Question: How do I enlarge those rectangles ?
I'm using wpf toolkit charts and I've tried to play with the control legend but it didn't helped.

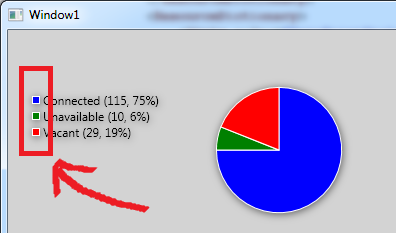
Answer: With Blend, in the Objects panel:
Right Click on [PieSeries]
-Edit Additional Templates
-Edit LegendItemStyle
-Edit a Copy
You should get a default style:
'''
<Style x:Key="PieChartLegendItemStyle" TargetType="{x:Type chartingToolkit:LegendItem}">
<Setter Property="IsTabStop" Value="False" />
<Setter Property="Template">
<Setter.Value>
<ControlTemplate TargetType="{x:Type chartingToolkit:LegendItem}">
<Border Background="{TemplateBinding Background}" BorderBrush="{TemplateBinding BorderBrush}" BorderThickness="{TemplateBinding BorderThickness}">
<StackPanel Orientation="Horizontal">
<Rectangle Width="8" Height="8" Fill="{Binding Background}" Stroke="{Binding BorderBrush}" StrokeThickness="1" Margin="0,0,3,0" />
<visualizationToolkit:Title Content="{TemplateBinding Content}" />
</StackPanel>
</Border>
</ControlTemplate>
</Setter.Value>
</Setter>
</Style>
'''
And your control will get a
'''
<Charting:PieSeries ItemsSource="{Binding PutYourBindingHere}"
IndependentValueBinding="{Binding Key}" DependentValueBinding="{Binding Value}" IsSelectionEnabled="True" LegendItemStyle="{DynamicResource PieChartLegendItemStyle}">
'''